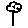
Label: flower